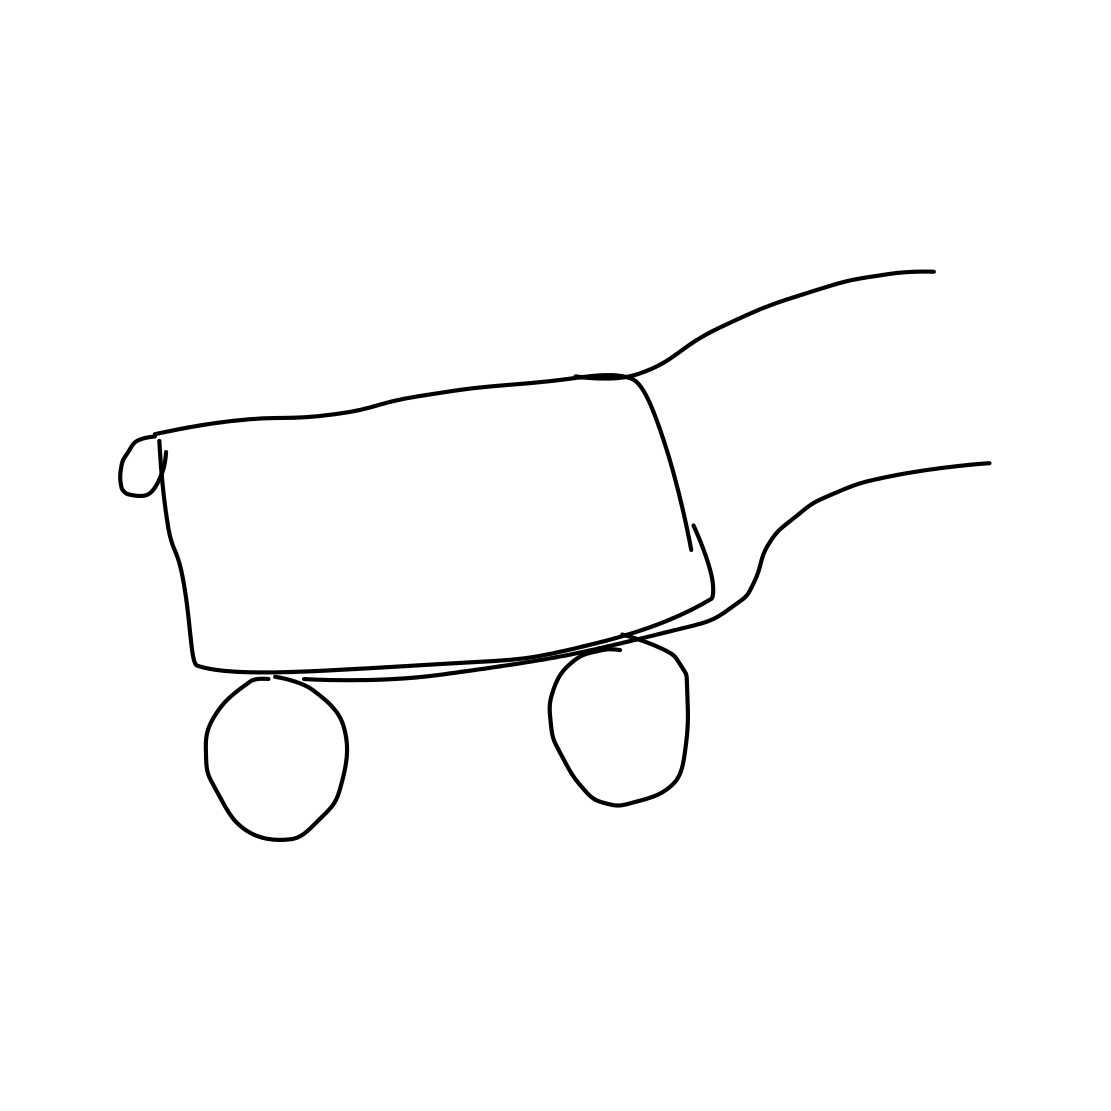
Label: wheelbarrow